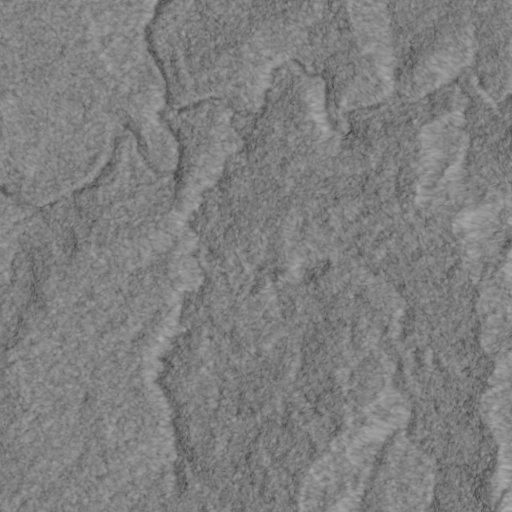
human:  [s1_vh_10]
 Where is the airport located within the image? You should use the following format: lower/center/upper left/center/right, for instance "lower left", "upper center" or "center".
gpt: The airport is located in the lower left of the image.
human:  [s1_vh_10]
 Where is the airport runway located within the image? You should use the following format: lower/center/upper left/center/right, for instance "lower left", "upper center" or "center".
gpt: The airport runway is located in the lower left of the image.
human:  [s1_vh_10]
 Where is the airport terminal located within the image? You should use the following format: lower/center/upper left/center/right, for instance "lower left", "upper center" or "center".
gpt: The airport terminal is located in the lower left of the image.
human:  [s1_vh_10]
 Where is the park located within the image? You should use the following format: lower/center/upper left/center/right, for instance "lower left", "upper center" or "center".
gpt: There is no park in the image.

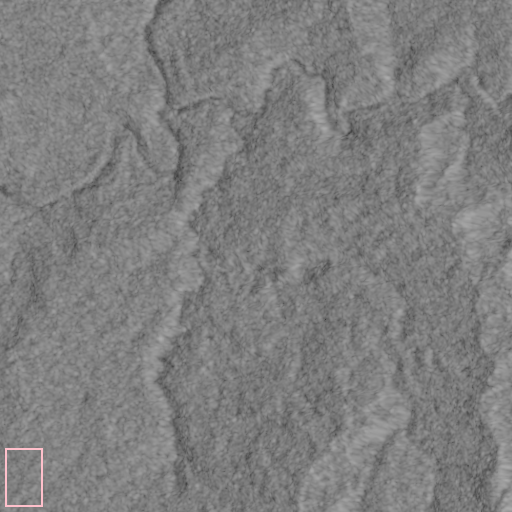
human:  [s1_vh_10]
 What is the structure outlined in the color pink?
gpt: The structure outlined in pink is an airport.
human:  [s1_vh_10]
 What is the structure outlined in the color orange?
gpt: There is no orange outline.